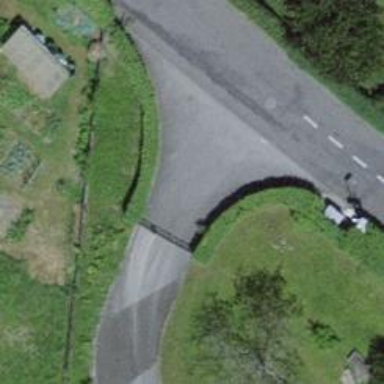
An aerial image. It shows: Gate.